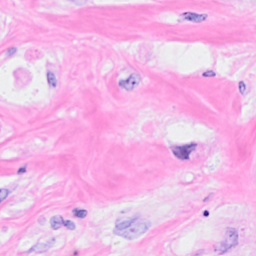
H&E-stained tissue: Breast